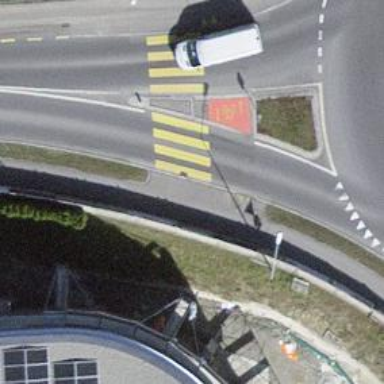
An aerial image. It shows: Uncontrolled zebra crossing with pedestrian island.